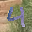
Label: 4